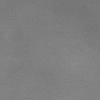
Atmospheric dust classification: dusty